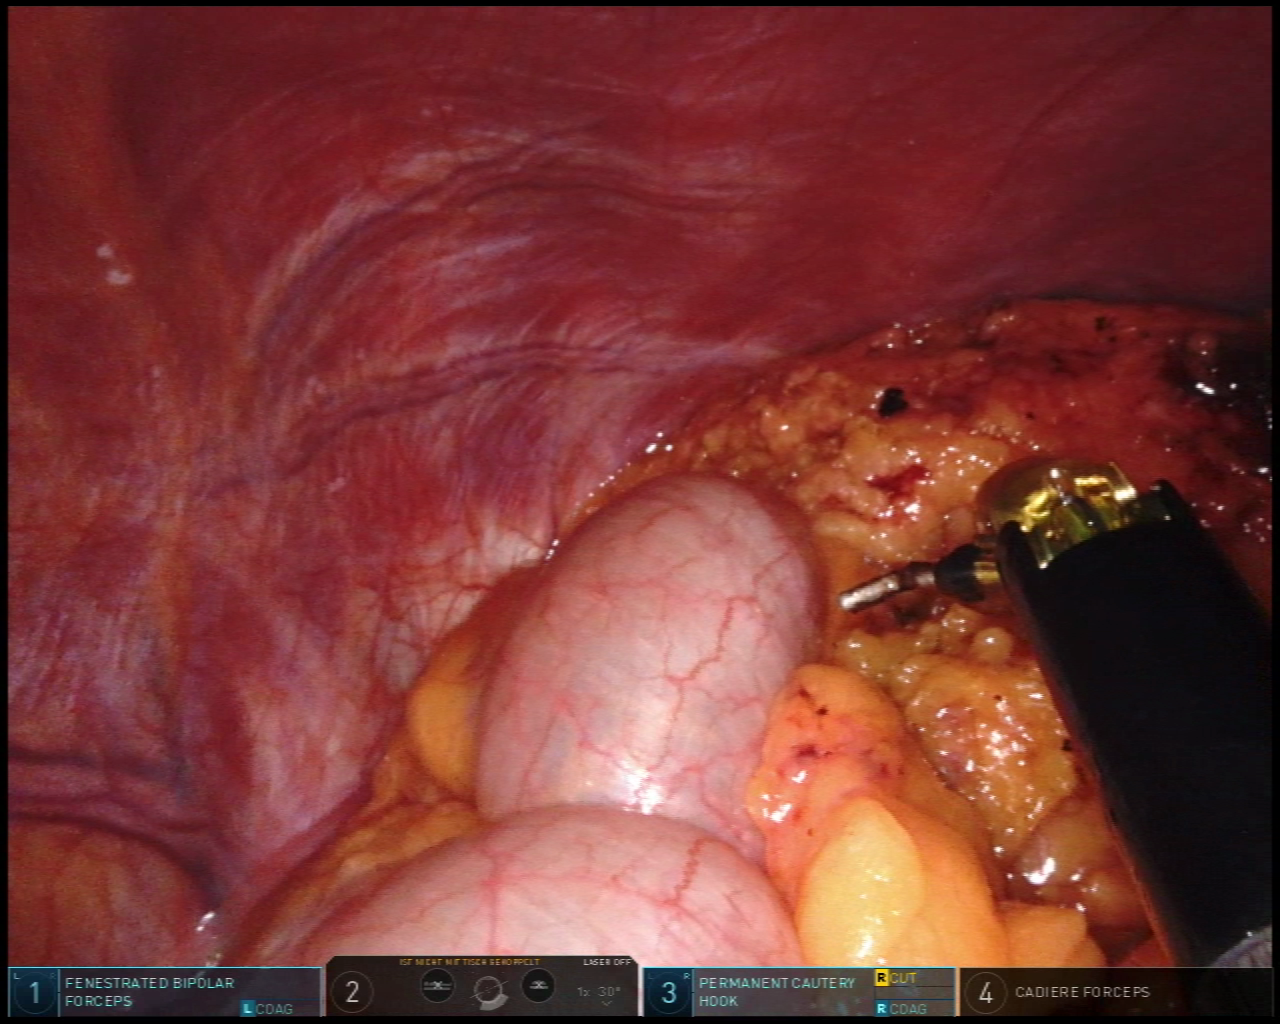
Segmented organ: abdominal_wall
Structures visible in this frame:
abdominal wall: yes
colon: yes
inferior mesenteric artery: no
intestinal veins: no
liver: no
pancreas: no
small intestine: no
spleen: no
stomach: no
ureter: no
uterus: no
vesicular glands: no